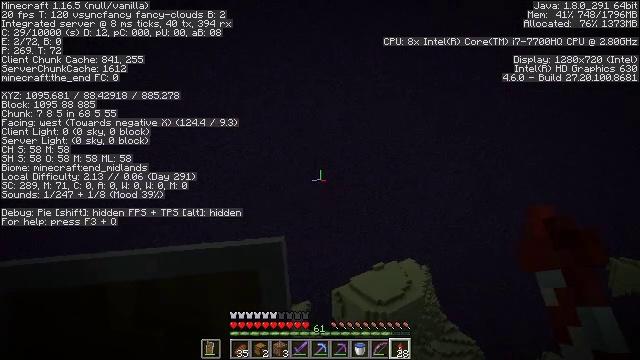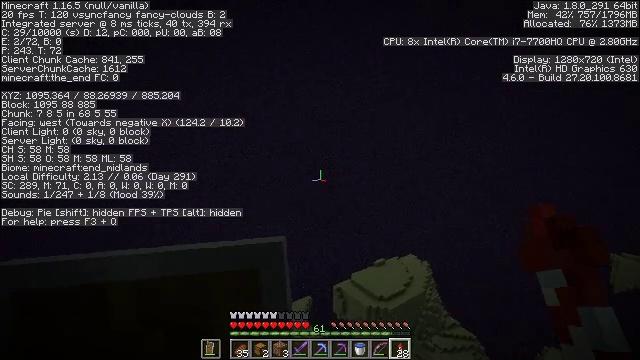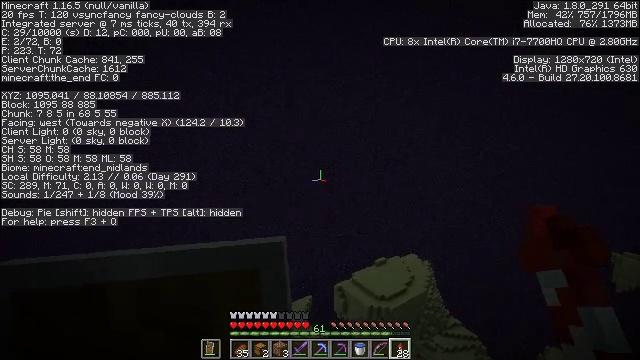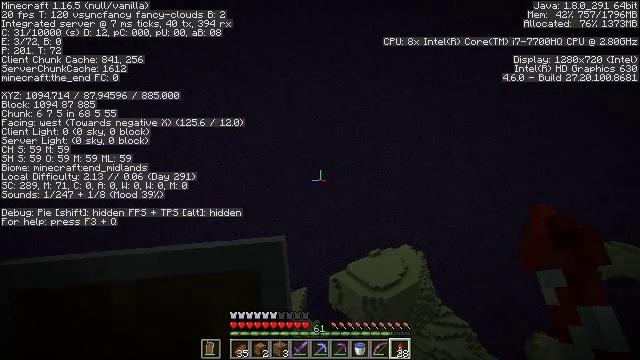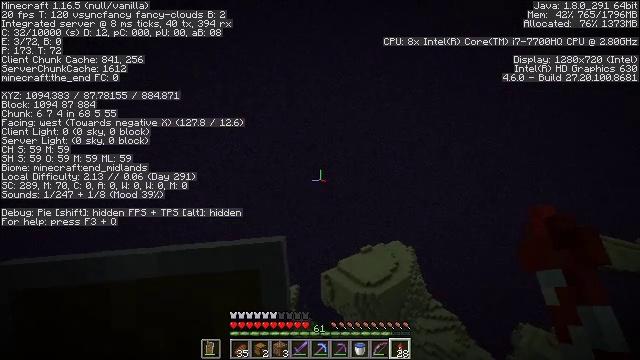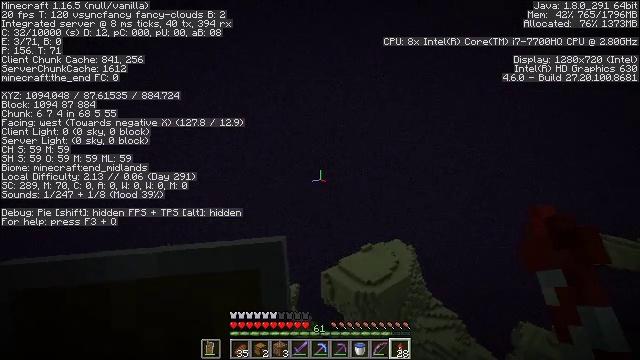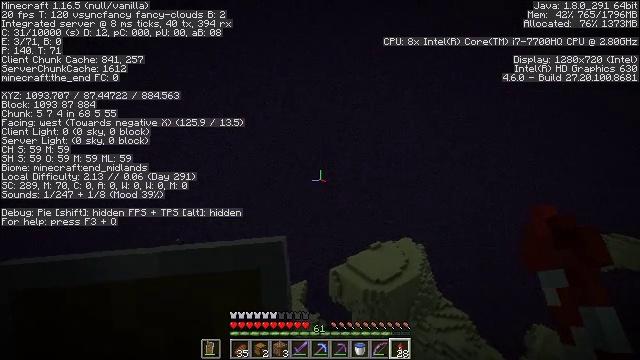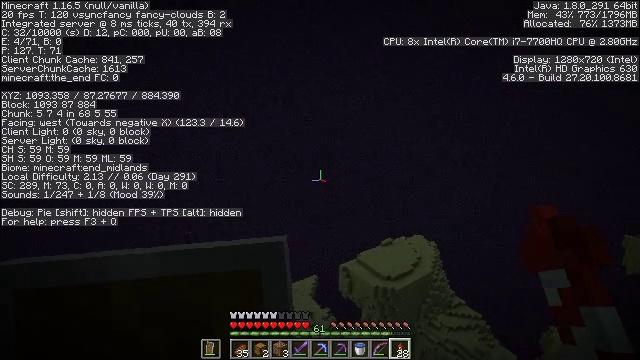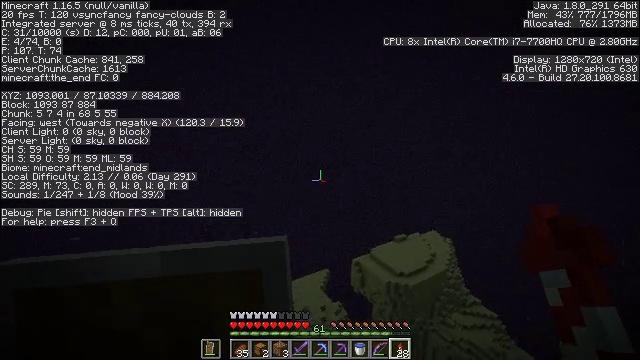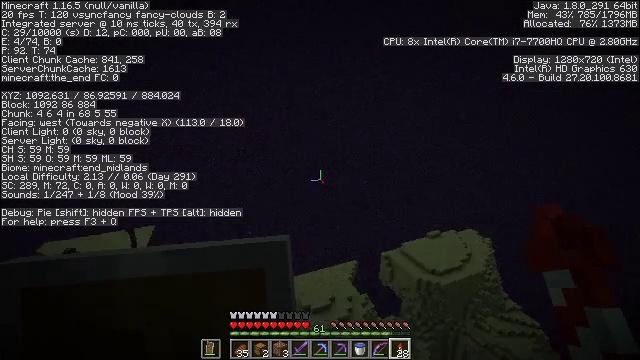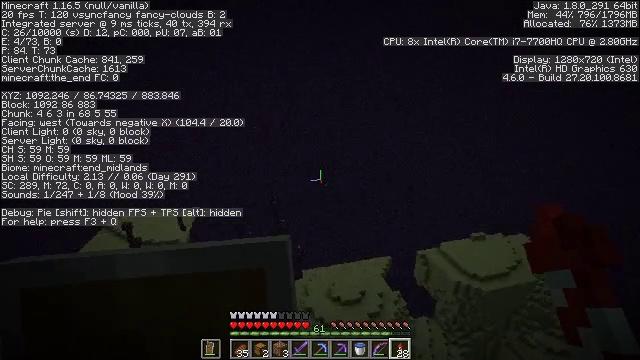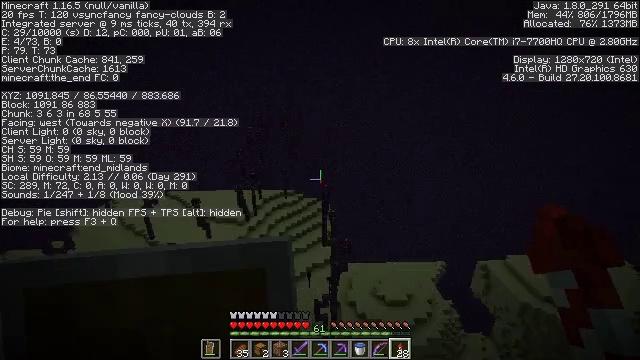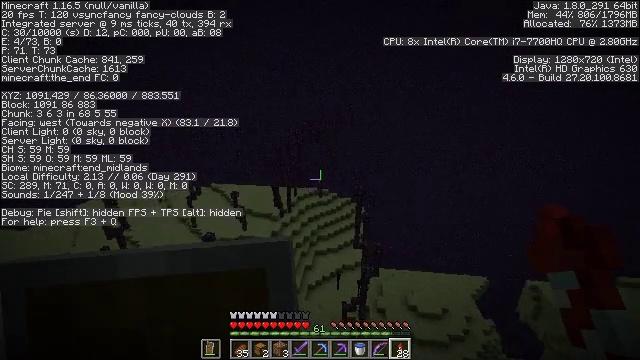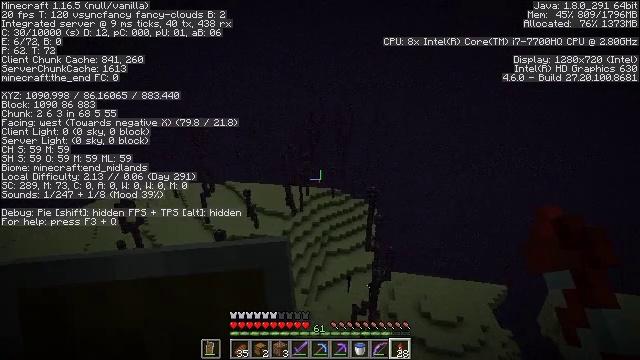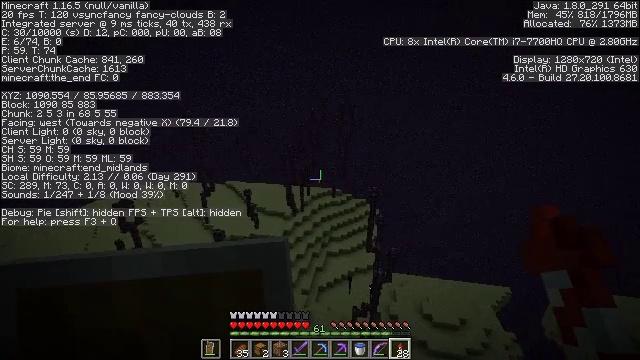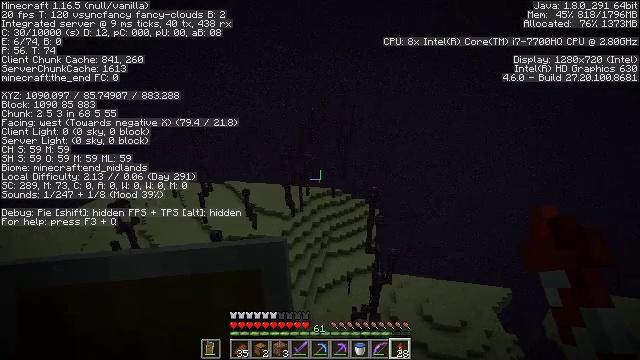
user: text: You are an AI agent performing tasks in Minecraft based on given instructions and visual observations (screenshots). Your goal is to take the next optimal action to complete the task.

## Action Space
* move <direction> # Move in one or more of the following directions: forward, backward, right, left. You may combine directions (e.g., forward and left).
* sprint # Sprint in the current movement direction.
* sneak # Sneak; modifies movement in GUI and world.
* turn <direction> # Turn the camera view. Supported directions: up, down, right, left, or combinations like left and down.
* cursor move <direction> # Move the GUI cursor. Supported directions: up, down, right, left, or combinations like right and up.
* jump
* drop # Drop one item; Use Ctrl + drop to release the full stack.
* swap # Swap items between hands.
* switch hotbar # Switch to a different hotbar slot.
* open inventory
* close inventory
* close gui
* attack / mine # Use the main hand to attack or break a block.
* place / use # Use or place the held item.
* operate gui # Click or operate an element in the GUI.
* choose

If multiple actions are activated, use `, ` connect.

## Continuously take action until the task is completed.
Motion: motion action
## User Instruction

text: Extract end stone with a pickaxe.
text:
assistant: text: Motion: no_op
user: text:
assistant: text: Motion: no_op
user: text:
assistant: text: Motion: turn right and down
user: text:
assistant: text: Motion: turn right
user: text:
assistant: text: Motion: no_op
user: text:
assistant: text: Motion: turn left
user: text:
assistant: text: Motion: turn left and down
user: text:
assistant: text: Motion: turn left and down
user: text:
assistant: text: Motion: turn left and down
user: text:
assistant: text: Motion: turn left and down
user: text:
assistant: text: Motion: turn left and down
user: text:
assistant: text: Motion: turn left
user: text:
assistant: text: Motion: turn left
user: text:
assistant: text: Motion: no_op
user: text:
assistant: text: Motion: no_op
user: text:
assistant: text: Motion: no_op
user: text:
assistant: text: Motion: no_op
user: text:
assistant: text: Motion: no_op
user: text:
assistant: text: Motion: no_op
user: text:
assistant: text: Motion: no_op
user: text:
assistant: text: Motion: no_op
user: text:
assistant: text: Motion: turn up
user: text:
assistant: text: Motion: turn up
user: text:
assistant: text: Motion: turn up
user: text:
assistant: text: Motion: no_op
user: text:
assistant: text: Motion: turn up
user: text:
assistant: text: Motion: no_op
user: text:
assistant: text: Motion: no_op
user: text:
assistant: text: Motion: no_op
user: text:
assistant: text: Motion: no_op